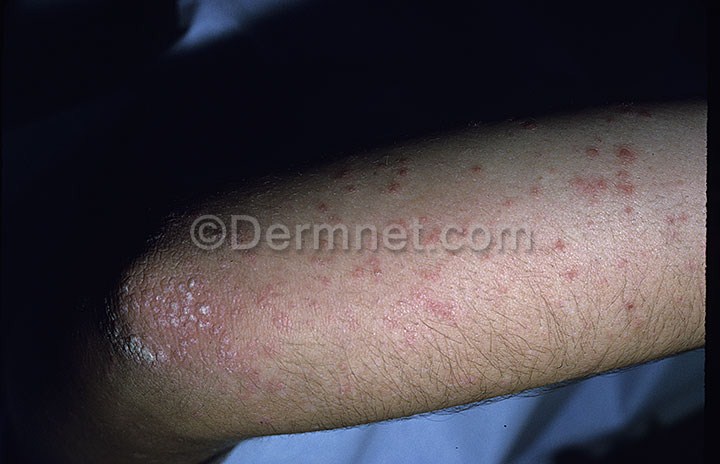
Disease: Psoriasis pictures Lichen Planus and related diseases